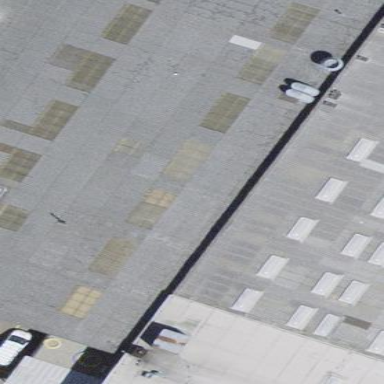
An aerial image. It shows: Warehouse building.